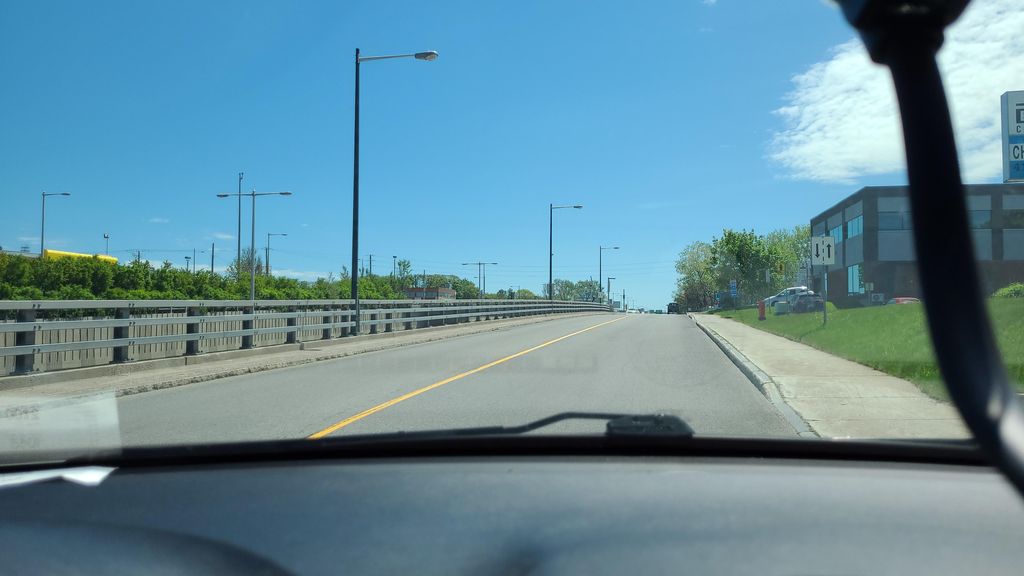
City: quebec_city